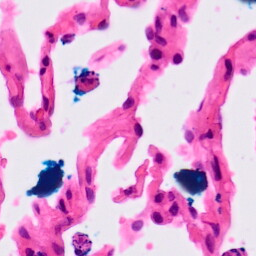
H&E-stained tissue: Lung